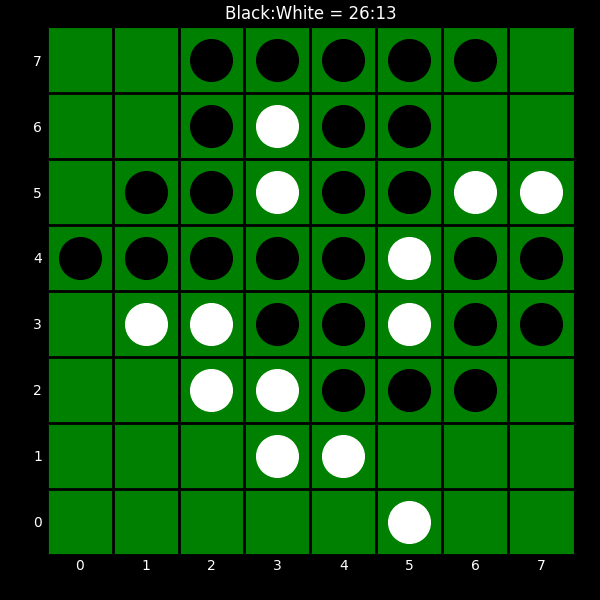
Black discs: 26
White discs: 13